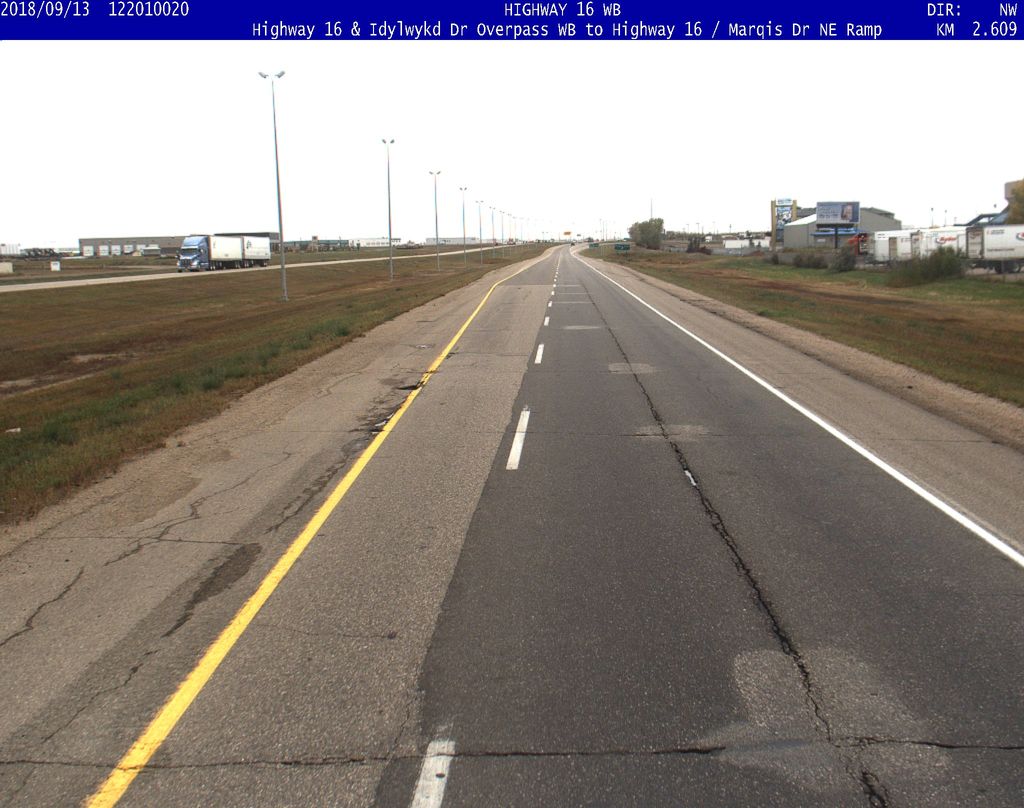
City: saskatoon